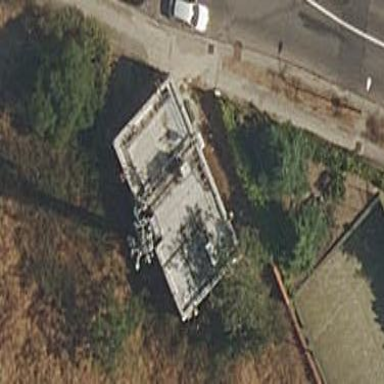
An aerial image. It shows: Building.